Question: I have a table that must be serialize.
its my class, i add table values to it
'''
public class NewCVXml
{
[XmlArray]
[XmlArrayItem(ElementName = "Name")]
public List<string> FieldFirst { get; set; }
[XmlArray]
[XmlArrayItem(ElementName = "Value")]
public List<string> FieldSecond { get; set; }
[XmlArray]
[XmlArrayItem(ElementName = "State")]
public List<string> FieldThird { get; set; }
}
'''
this is value came from ajax (Request.Form)
> {field1=name1&field1=name2&field1=name3&field2=value1&field2=value2&field2=value3&field3=Private&field3=Public&field3=Public}
and this is my c# function that called by ajax (for posting)
'''
string xmlText;
NewCVXml newCv = new NewCVXml();
newCv.FieldFirst = Request.Form.GetValues(0).ToList();
newCv.FieldSecond = Request.Form.GetValues(1).ToList();
newCv.FieldThird = Request.Form.GetValues(2).ToList();
try
{
XmlSerializer serializer = new XmlSerializer(newCv.GetType());
MemoryStream ms = new MemoryStream();
using (XmlTextWriter writer = new XmlTextWriter(ms, Encoding.UTF8) { Formatting = Formatting.Indented })
{
serializer.Serialize(writer, newCv);
ms = (MemoryStream)writer.BaseStream;
xmlText = new UTF8Encoding().GetString(ms.ToArray());
ms.Dispose();
return Content(xmlText);
}
}
catch (Exception e)
{
return Content( "Hata: " + e.Message);
}
'''
and this xml creates
'''
<?xml version="1.0" encoding="utf-8"?>
<NewCVXml xmlns:xsi="http://www.w3.org/2001/XMLSchema-instance" xmlns:xsd="http://www.w3.org/2001/XMLSchema">
<FieldFirst>
<Name>name1</Name>
<Name>name2</Name>
<Name>name3</Name>
</FieldFirst>
<FieldSecond>
<Value>value1</Value>
<Value>value2</Value>
<Value>value3</Value>
</FieldSecond>
<FieldThird>
<State>Private</State>
<State>Public</State>
<State>Public</State>
</FieldThird>
</NewCVXml>
'''

But I want something like that xml
'''
<?xml version="1.0" encoding="utf-8"?>
<NewCVXml xmlns:xsi="http://www.w3.org/2001/XMLSchema-instance" xmlns:xsd="http://www.w3.org/2001/XMLSchema">
<Rows>
<name1 state="Private">value1</name1>
<name2 state="Public">value2</name2>
<name3 state="Public">value3</name3>
</Rows>
</NewCVXml>
'''
I dont know how I can create like that xml. I cannot use a class for each row. Because cells of rows are changeable. I mean, it can be name1 or XXX or YYY or ... it depens on user. Everything is dynamic then I think that I need to use a string list and create tagname from list values.
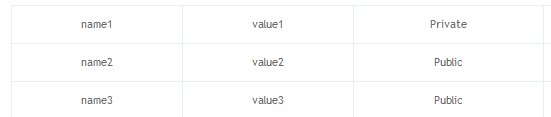
Answer: You class structure does not serialize to XML in the way you would like using the standard XmlSerializer. Instead, you could implement custom serialization using IXmlSerializable.
<URL>
'''
public class NewCVXml : IXmlSerializable {
public List<string> FieldFirst { get; set; }
public List<string> FieldSecond { get; set; }
public List<string> FieldThird { get; set; }
public void WriteXml (XmlWriter writer)
{
// Custom Serialization Here
}
public void ReadXml (XmlReader reader)
{
// Custom Deserialization Here
}
public XmlSchema GetSchema()
{
return(null);
}
}
'''